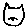
Label: cat